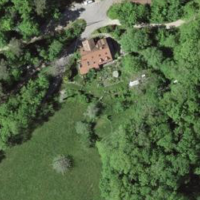
EUNIS habitat code: 44
Species observed at this site:
Cardamine heptaphylla
Melittis melissophyllum